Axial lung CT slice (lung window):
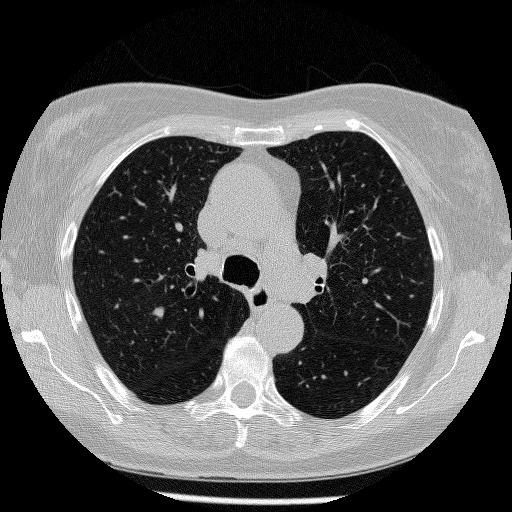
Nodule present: no